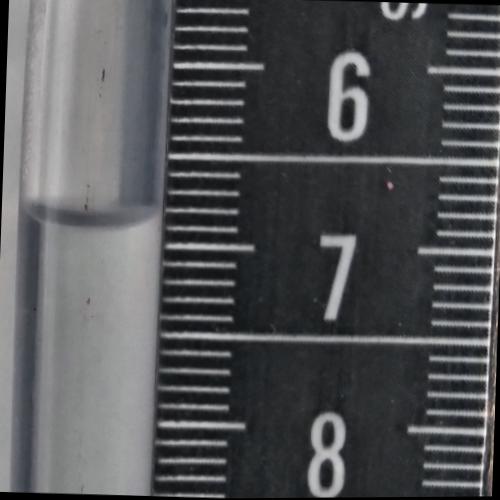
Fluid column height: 6.9 cm